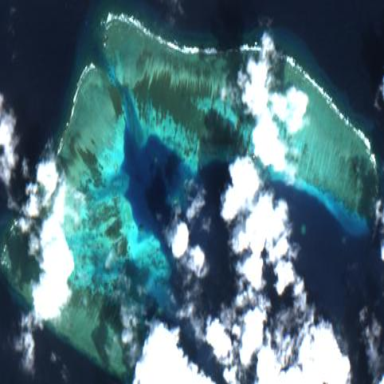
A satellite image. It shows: Beautiful reef in its natural habitat.